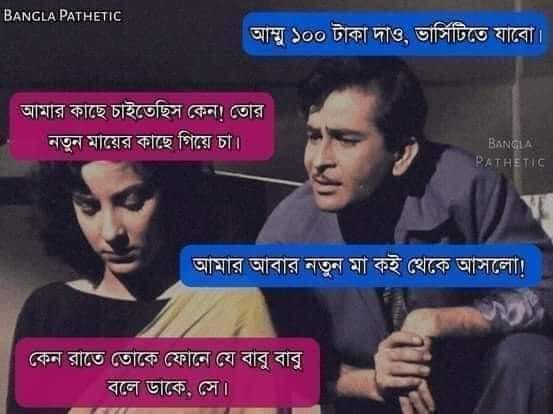
Caption: আম্মু ১০০ টাকা দাও , ভার্সিটিতে যাবো ।     আমার কাছে চাইতেছিস কেন ! তোর নতুন মায়ের কাছে গিয়ে চা ।   আমার আবার নতুন মা কই থেকে আসলো !     কেন রাতে তোকে ফোনে যে বাবু বাবু বলে ডাকে,  সে ।
Label: non-hate